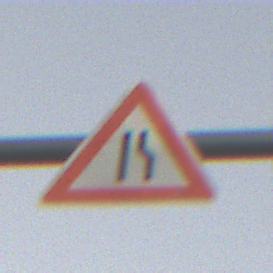
Verkehrszeichen: EinseitigVerengteFahrbahnRechts
Umgebung: Outdoor, RoadRail
Tageszeit: SunriseSunset
Wetter: PartlyCloudy
Licht: Natural
Jahreszeit: NotSpecified
Kontrast: LowContrast